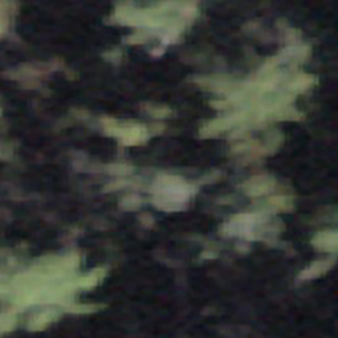
Label: other